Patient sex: F
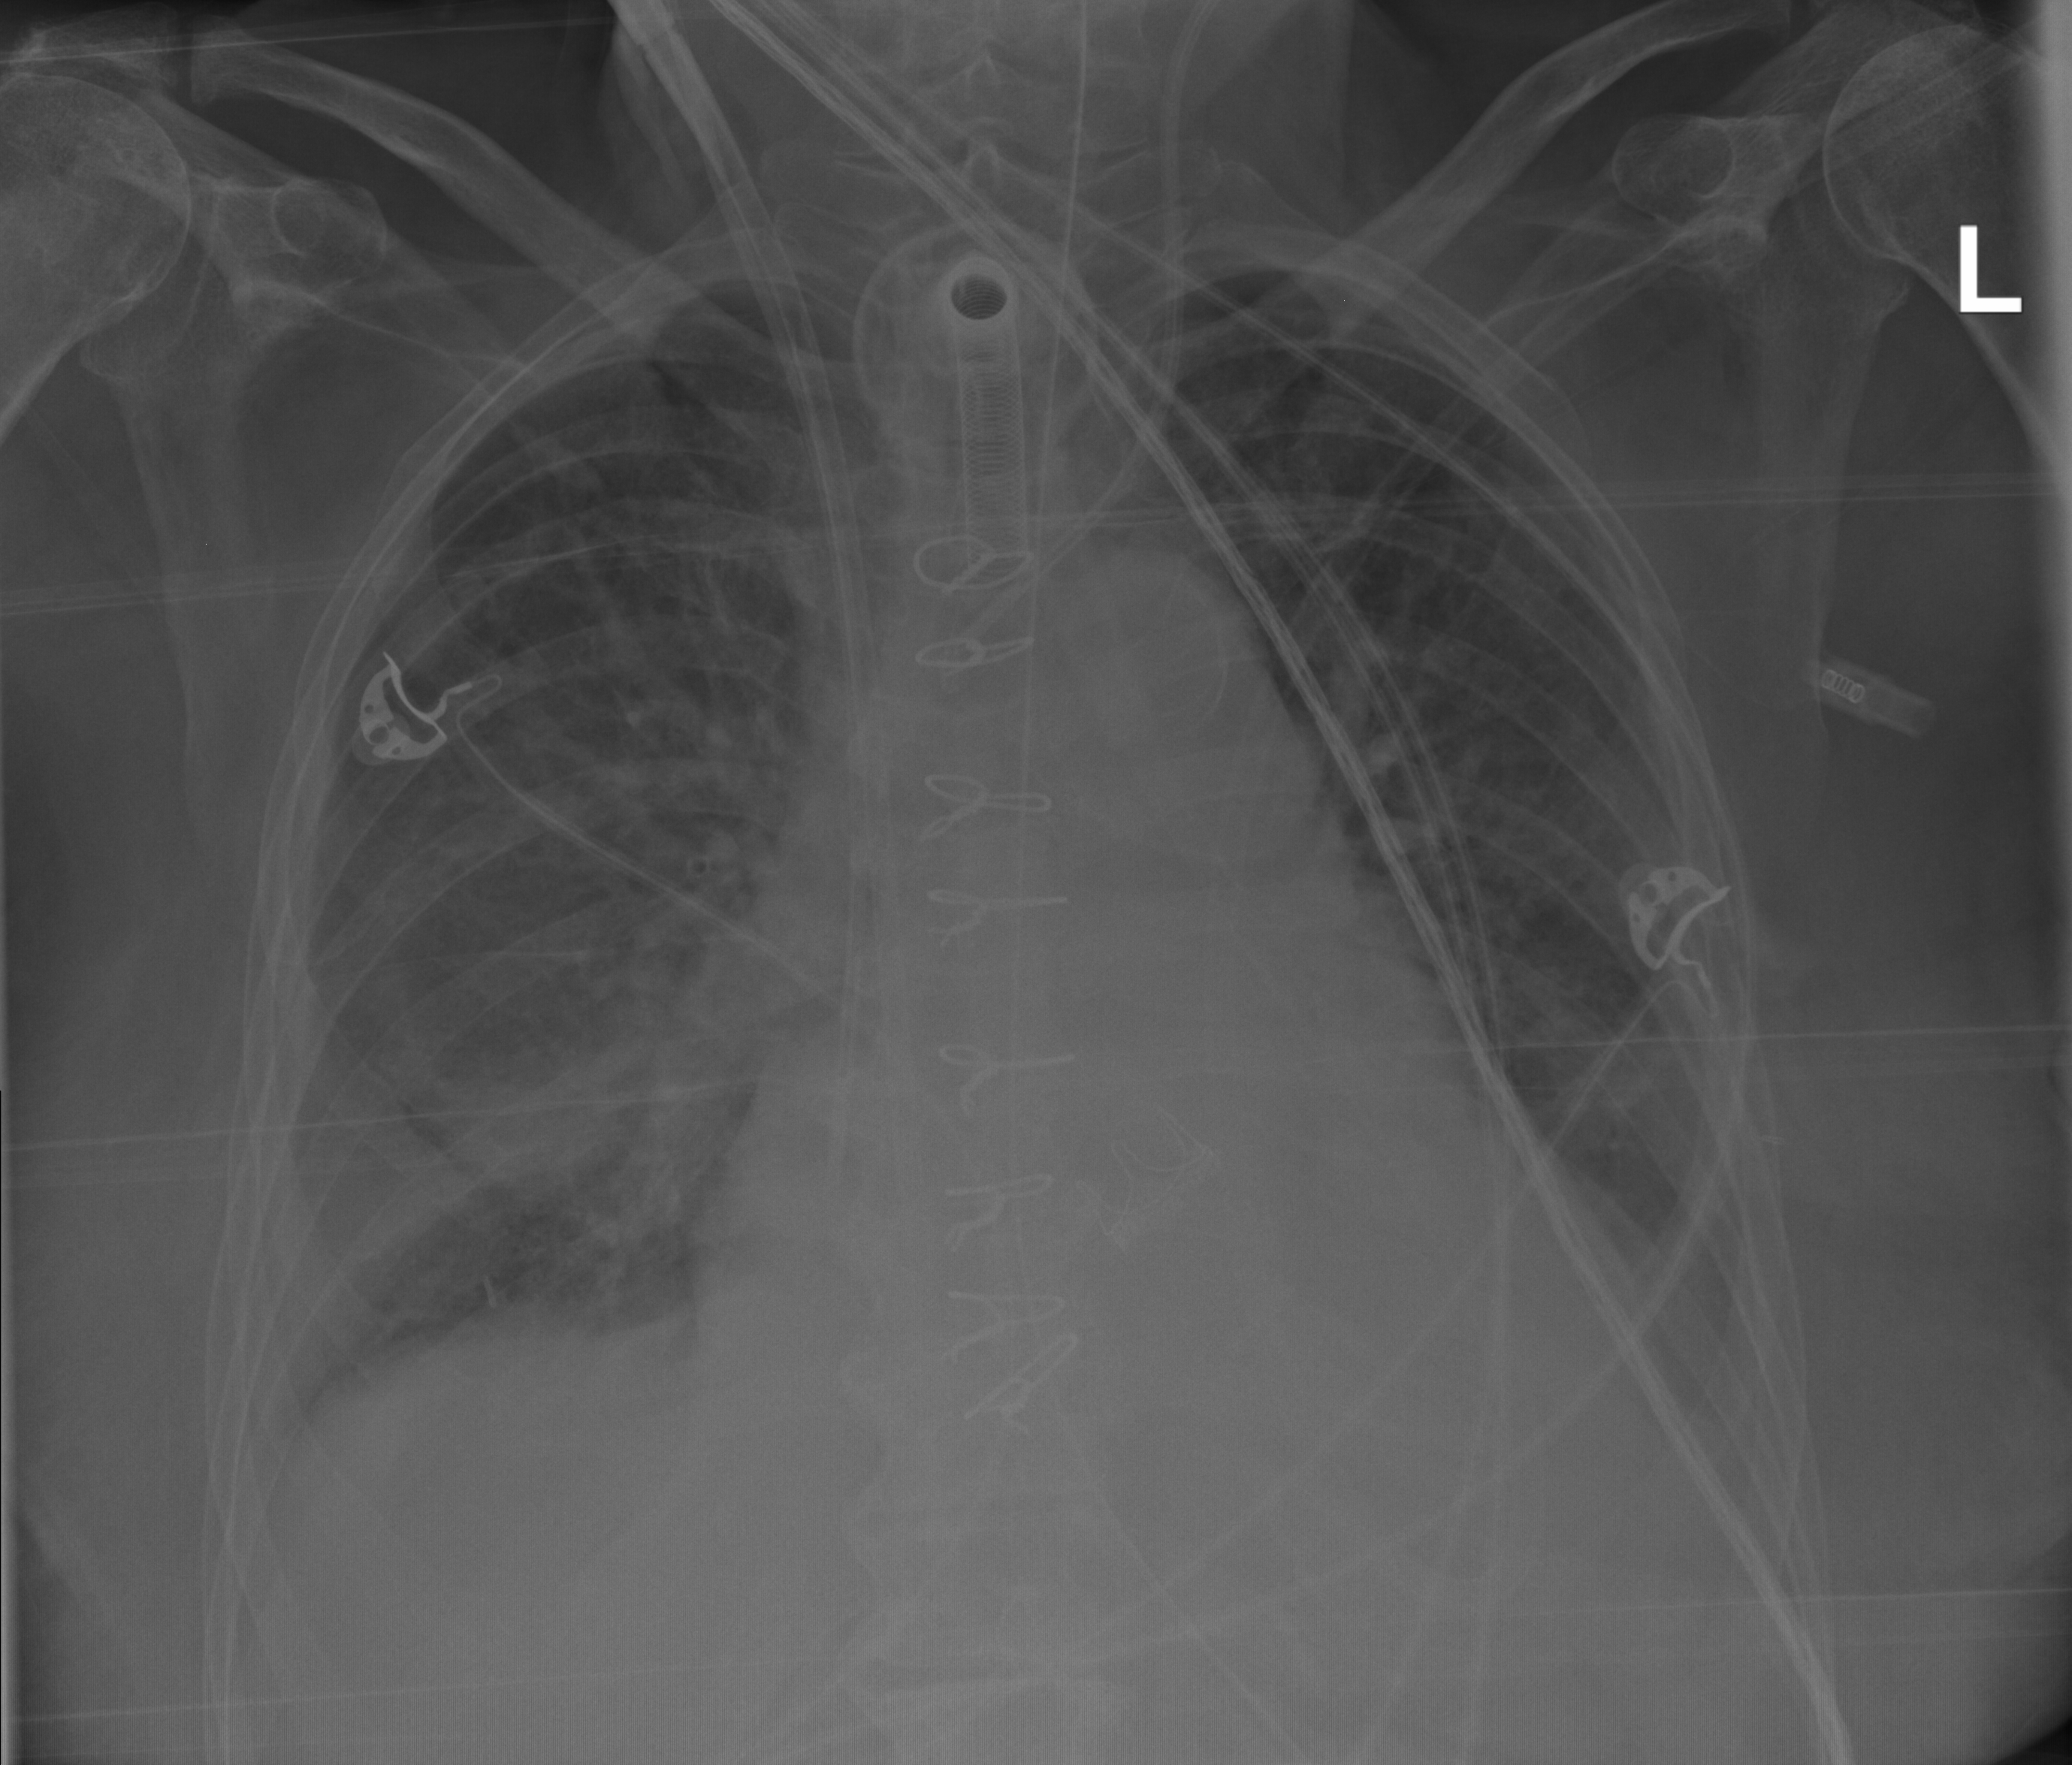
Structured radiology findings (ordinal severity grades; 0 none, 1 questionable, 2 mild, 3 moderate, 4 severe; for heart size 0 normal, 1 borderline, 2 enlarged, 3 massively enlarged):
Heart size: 2
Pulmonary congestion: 2
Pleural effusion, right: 2
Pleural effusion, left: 2
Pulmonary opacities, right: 2
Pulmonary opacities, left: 2
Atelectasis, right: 2
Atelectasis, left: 2